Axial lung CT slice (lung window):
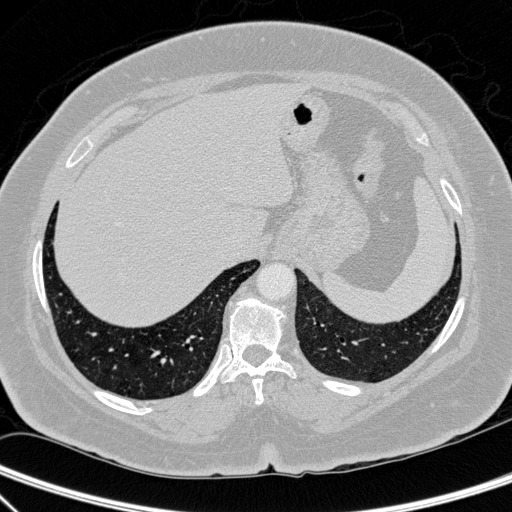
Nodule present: no